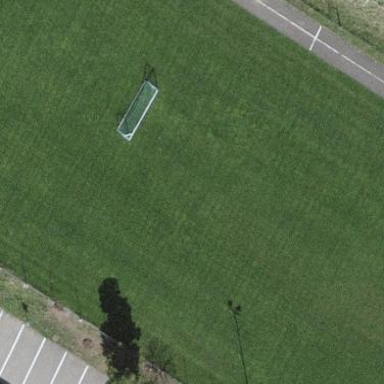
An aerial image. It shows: Soccer pitch designated for leisure and sports activities.